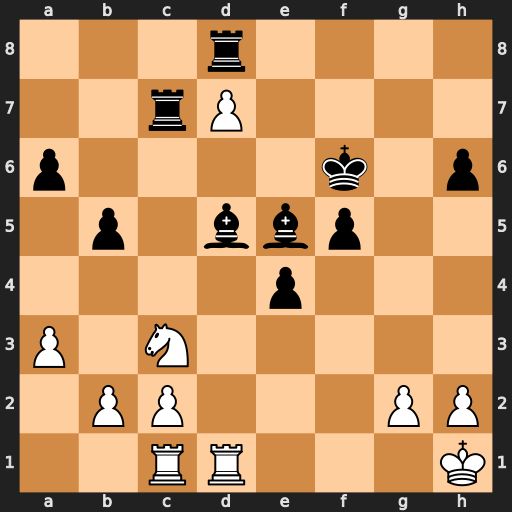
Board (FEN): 3r4/2rP4/p4k1p/1p1bbp2/4p3/P1N5/1PP3PP/2RR3K
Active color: w
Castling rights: -
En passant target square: -
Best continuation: Nxd5+ Ke6 Nxc7+